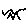
Label: zigzag